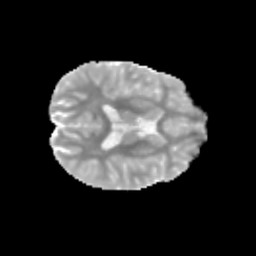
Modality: MD
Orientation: axial
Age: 11
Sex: male
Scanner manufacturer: siemens
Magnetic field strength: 3 T
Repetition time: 3.8 s
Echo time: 0.07 s